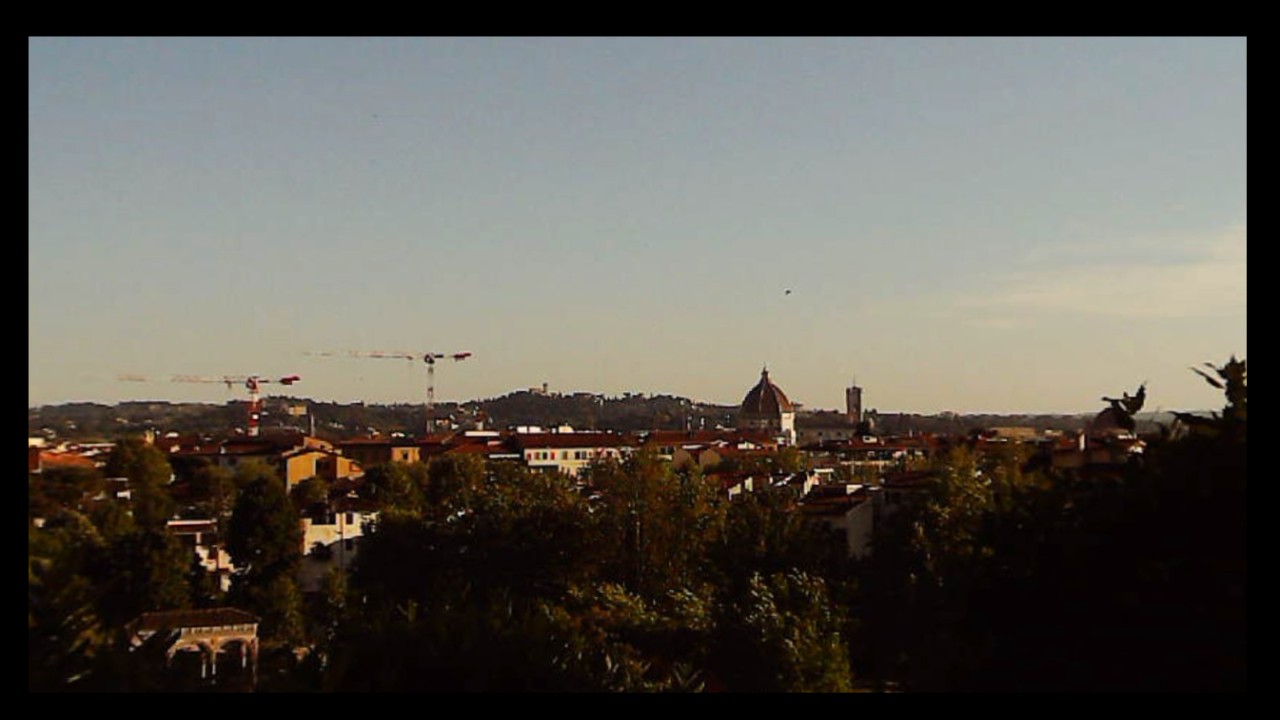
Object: Betafpv air75